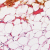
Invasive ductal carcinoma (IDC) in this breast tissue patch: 0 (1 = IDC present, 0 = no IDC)